Question: I am building a guitar app.
On the right hand side of the screen will be the fretboard, and on the left will be a few buttons.
I have built the guitar neck with a tablelayout filled with buttons. Nothing special. This is working fairly well. However I would like to support tablets too.
The width of the guitar neck must stay consistent per device, and must always be aligned against the side of the screen. However, because a tablet device is taller, I would like to include MORE notes. Please see the image below.

Can anyone give me any tips on implementing this?
Thanks a bunch
EDIT*
Here is the current basic XML layout. The screen is landscape, with the fretboard at the top. I would think that I would have to take a completely different approach for multi-screen dev.
'''
<LinearLayout>
<TableLayout>
x6 <TableRow> x5 <Button/> </TableRow>
(6 TableRows, each with 5x buttons, because that is all that fits on the current display.)
</TableLayout>
<LinearLayout>
this will hold a set of buttons below the fretboard...
</LinearLayout>
</LinearLayout>
'''
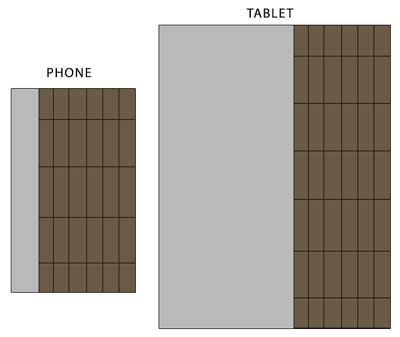
Answer: Use alternative resource based on android documentation. it is based on the size and density of the current screen, the system uses any size- and density-specific resource provided in your application.
For further ado please read this android documentation
<URL>
As for your question. I would suggest that you create a new folder under res
1. layout-sw600dp (for 7 inches tablet)
2. layout-sw600dp (for 10 inches tablet)
Please read more about multiple screen and image resolution..
Cheers.
Androyds